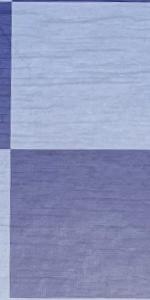
Label: Empty